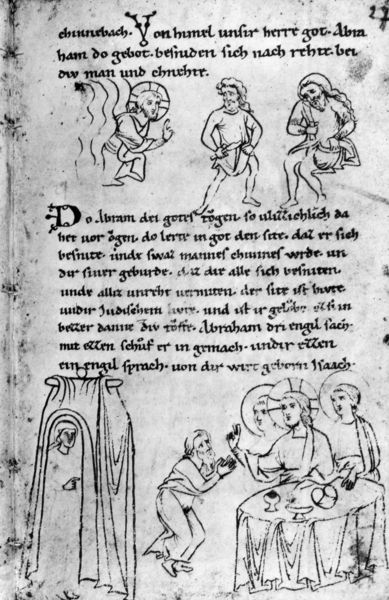
Titel: Millstätter Genesis
Institution: Klagenfurt, Kärntner Landesarchiv
Schlagwörter: mann, menschen, finger, männer, schwarz, tisch, alt, bart, schale, tischtuch, vorhang, kelch, schrift, wellen, papier, figuren, essen, zeigen, becher, adam, eva, paradies, buch, kreuz, druck, seite, text, zeitung, knien, beutel, beten, gebet, buchseite, pergament, gestus, heiligenschein, christus, jesus, jesus christus, segen, segnen, bettler, herz, heilige, abendmahl, pokal, brezel, vertreibung, szenen, zelt, erlöser, beschriftet, anleitung, schirft, segensgestus, rezept, abendmal, zöllner, messias, gottessohn, sohn gottes, christkind, emaus, breze, d, v, textseite, emausjünger, 27, christkönig, heilland, erretter, jesus von nazaret